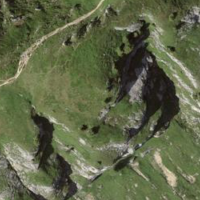
EUNIS habitat code: 26
Species observed at this site:
Asplenium viride
Rhododendron ferrugineum
Capra ibex